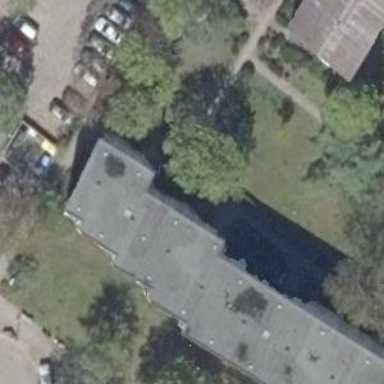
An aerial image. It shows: Building with apartments and flat roof.